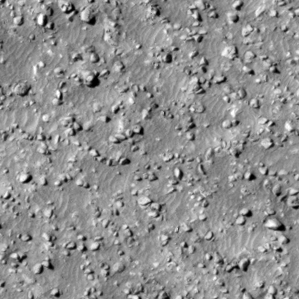
Label: non_frost